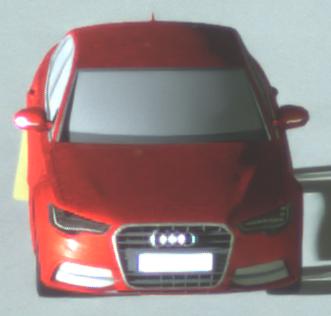
Make: Audi
Model: A6 2.0 TFSI
Detailed model: A6 (C7) Limousine
Model produced from: 2011/10
Model produced until: 2014/09
Doors: 4
Color: red
Road condition: dry road
Daytime: night
Contrast: high contrast